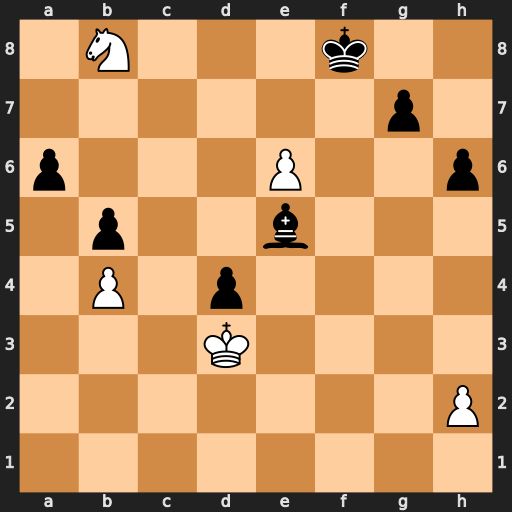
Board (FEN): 1N3k2/6p1/p3P2p/1p2b3/1P1p4/3K4/7P/8
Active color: w
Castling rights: -
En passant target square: -
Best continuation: Nd7+ Ke7 Nxe5